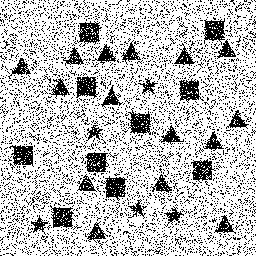
Squares: 10
Triangles: 15
Stars: 5
Total shapes: 30